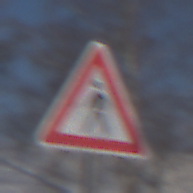
Verkehrszeichen: FussgaengerRechts
Umgebung: Outdoor, Nature
Tageszeit: MorningAfternoon
Wetter: PartlyCloudy
Licht: Natural
Jahreszeit: Winter
Kontrast: HighContrast